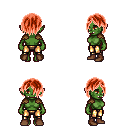
a pixel art fantasy rpg character, female body template, orc, green skin, leather shoulder armor, gold greaves, red bangs hairstyle, brown shoes, four views (front, back, left, right), 2x2 character sprite sheet, small pixel art, hard edges, no anti-aliasing